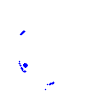
Particle: electron